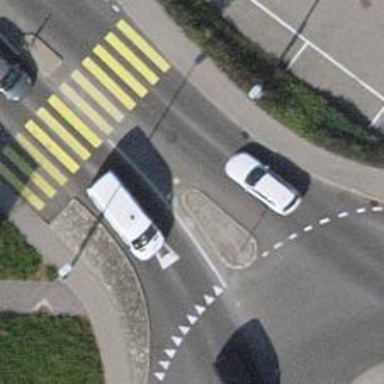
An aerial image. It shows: Crossing on footway with uncontrolled intersection. There is island at the crossing with markings.